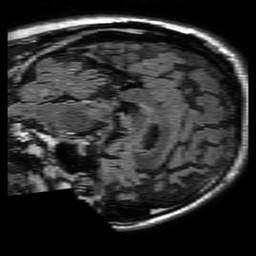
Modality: FLAIR
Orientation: sagittal
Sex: male
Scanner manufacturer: philips
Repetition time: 11 s
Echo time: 0.125 s